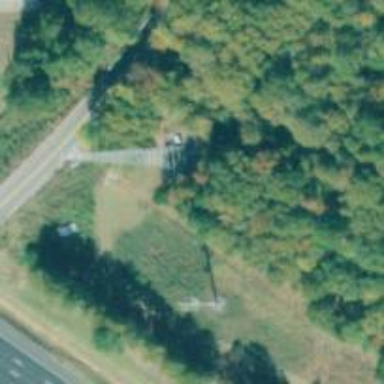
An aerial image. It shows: Communication mast tower.